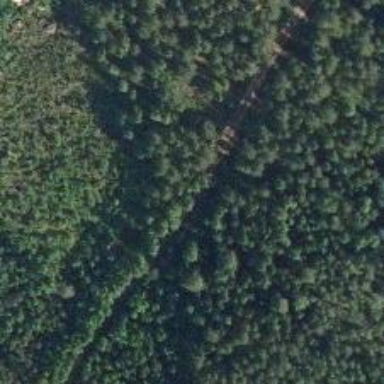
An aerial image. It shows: Nordic track road.